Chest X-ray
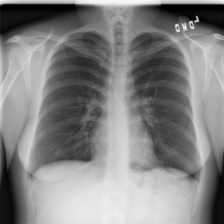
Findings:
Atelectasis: negative
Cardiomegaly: negative
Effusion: negative
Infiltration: negative
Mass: negative
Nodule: negative
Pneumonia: negative
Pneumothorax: negative
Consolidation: negative
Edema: negative
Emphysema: negative
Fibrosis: negative
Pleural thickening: negative
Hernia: negative